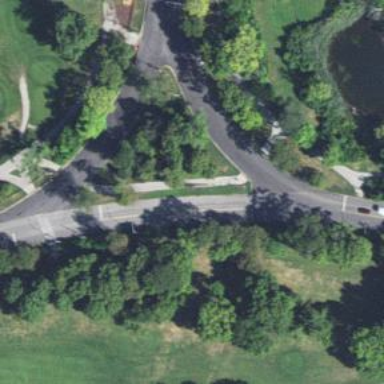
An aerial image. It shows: Cycleway crossing with zebra markings.